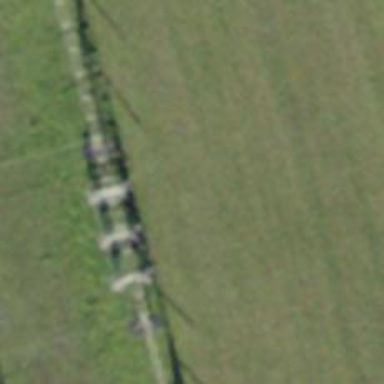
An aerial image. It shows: Power line with three cables.